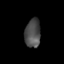
Tissue: skin
Cell type: Epithelial cells
Senescence score: 0.2041
Nuclear area (px): 443
Mean DAPI intensity: 76.51